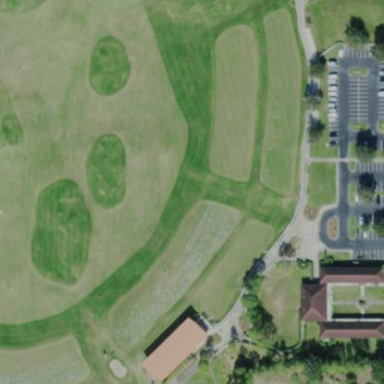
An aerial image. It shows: Golf tee on grassy land.